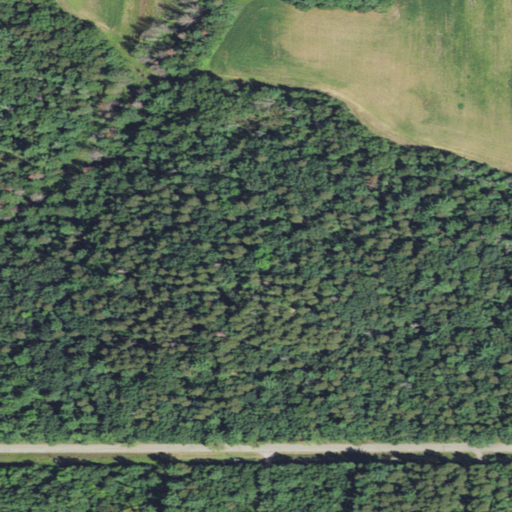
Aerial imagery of cliff(s) in Wisconsin named Swandas Bluff containing mixed forest, cultivated crops, evergreen forest, deciduous forest, low intensity development, woody wetlands, and open development